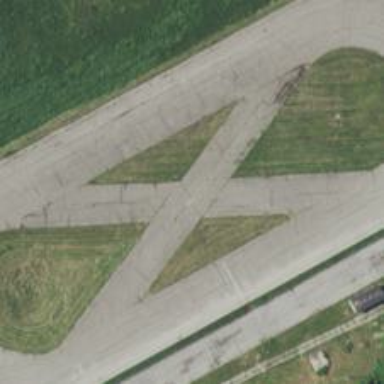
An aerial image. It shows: Raceway for motor sports.